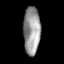
Tissue: skin
Cell type: Others
Senescence score: 0.6952
Nuclear area (px): 793
Mean DAPI intensity: 151.528